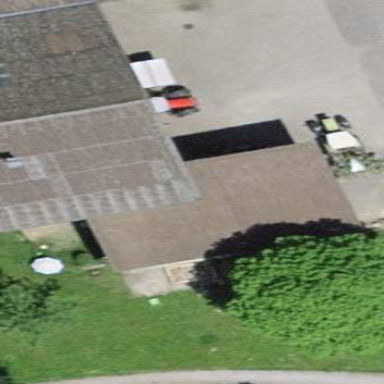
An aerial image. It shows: View of roof of building.